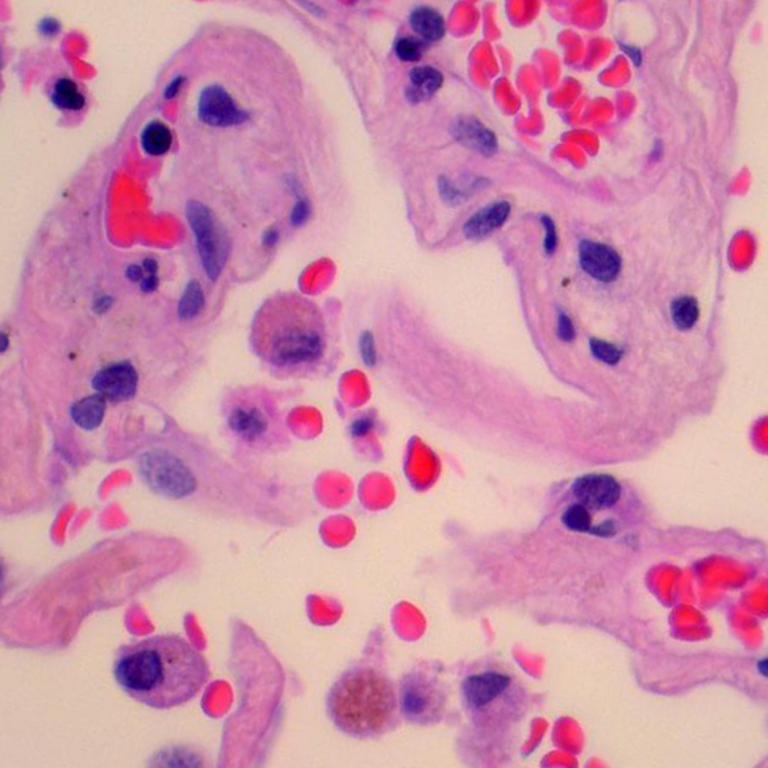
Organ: lung
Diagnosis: benign